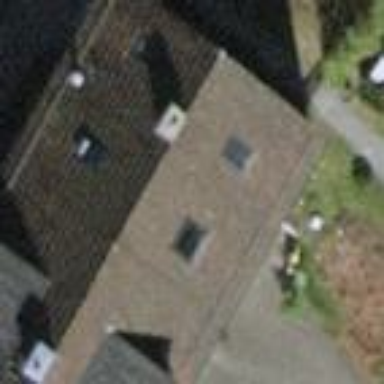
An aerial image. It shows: Semidetached house with tiled roof.